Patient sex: M
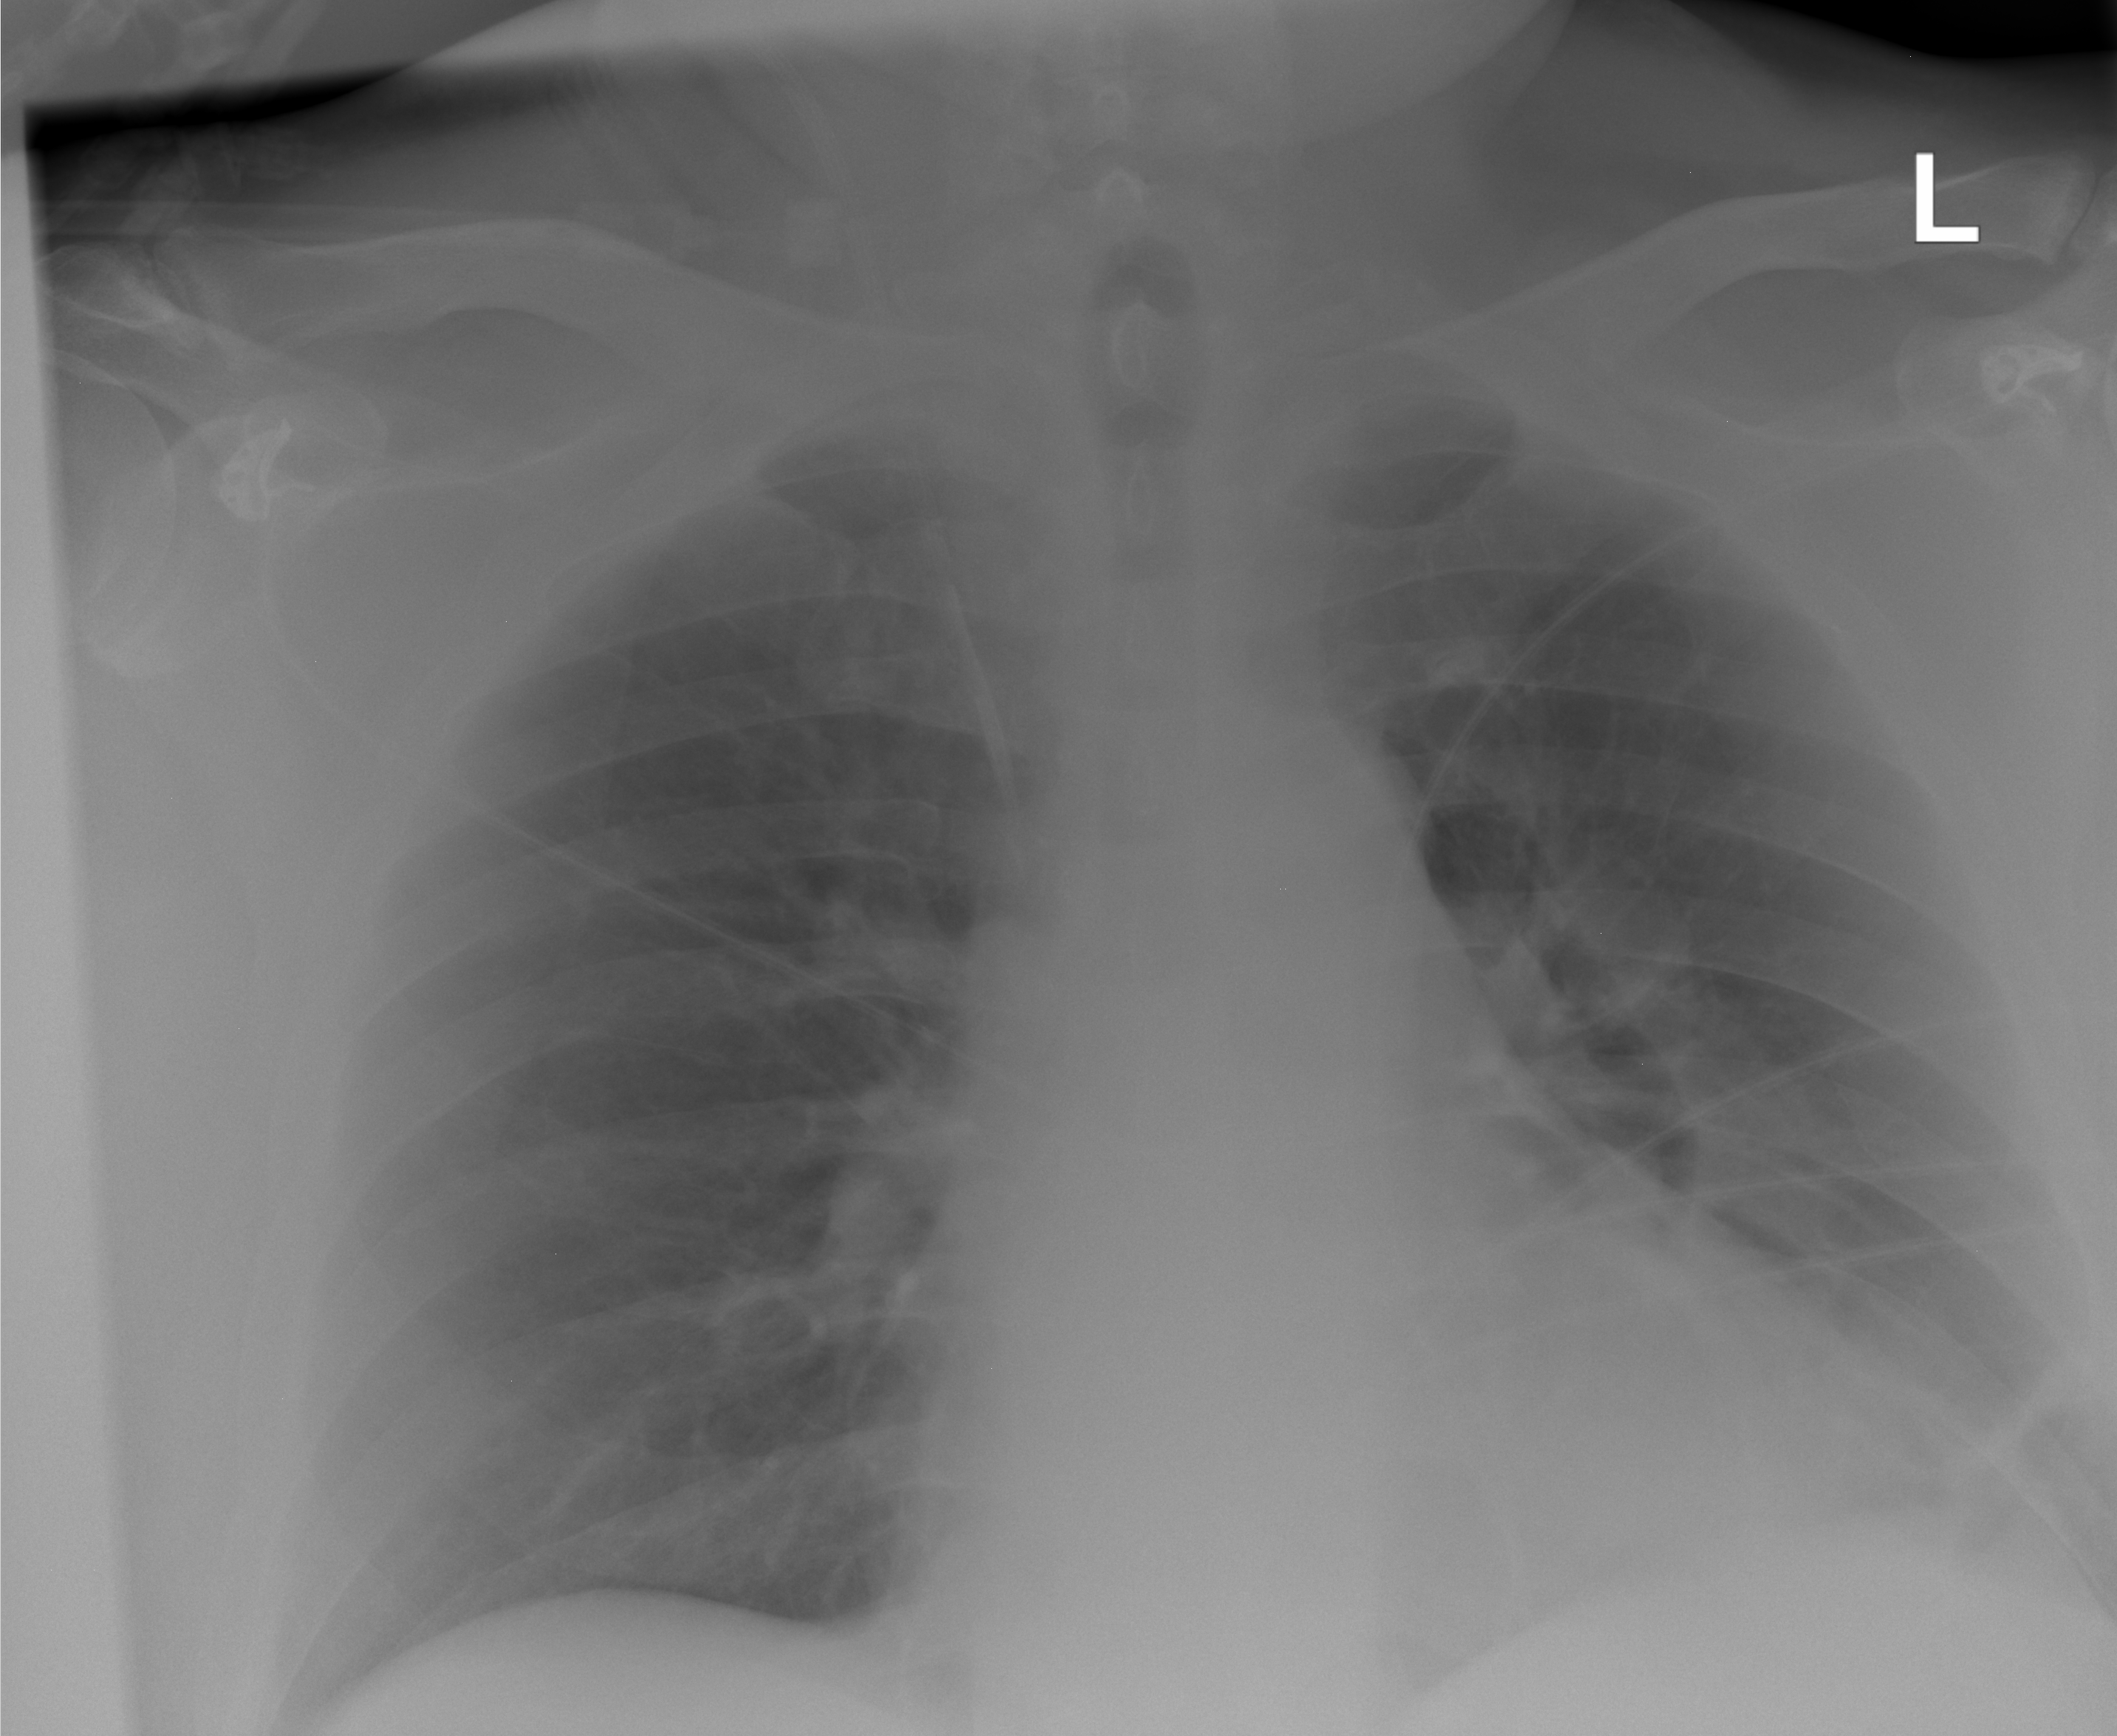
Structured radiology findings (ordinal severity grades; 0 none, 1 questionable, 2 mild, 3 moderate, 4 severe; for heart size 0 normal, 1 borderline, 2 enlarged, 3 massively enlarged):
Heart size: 0
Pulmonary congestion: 0
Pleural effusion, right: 0
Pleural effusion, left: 0
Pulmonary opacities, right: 0
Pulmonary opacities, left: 0
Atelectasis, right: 0
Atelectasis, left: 2